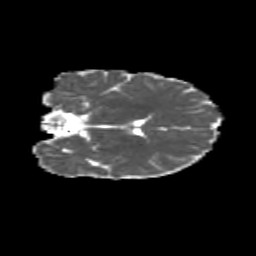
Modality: MD
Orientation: coronal
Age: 14
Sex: female
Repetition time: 9.512 s
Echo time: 0.089 s